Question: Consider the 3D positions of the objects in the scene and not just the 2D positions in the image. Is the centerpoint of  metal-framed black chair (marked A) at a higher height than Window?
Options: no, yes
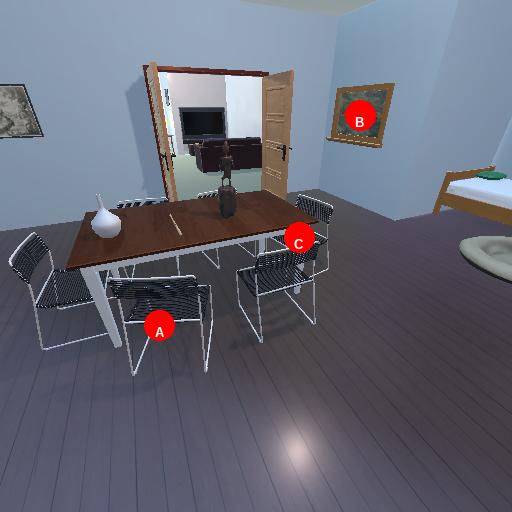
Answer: no